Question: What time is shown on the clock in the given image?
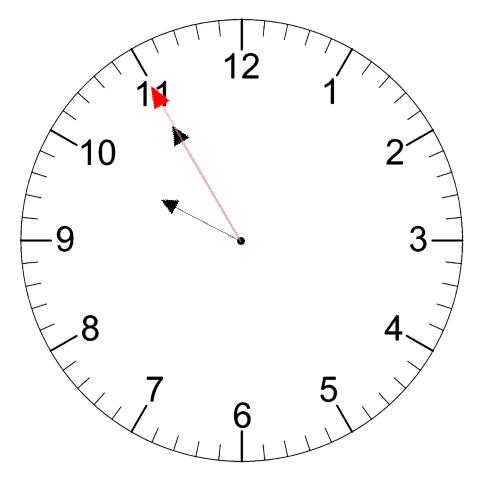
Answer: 09:54:55